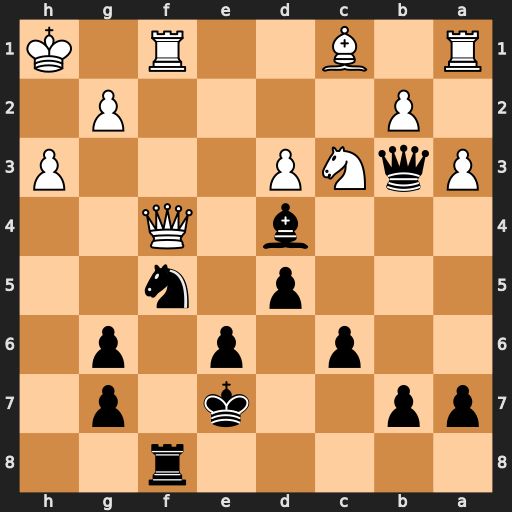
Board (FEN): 5r2/pp2k1p1/2p1p1p1/3p1n2/3b1Q2/PqNP3P/1P4P1/R1B2R1K
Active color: b
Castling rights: -
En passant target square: -
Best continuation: Ng3+ Qxg3 Rxf1+ Kh2 Bg1+